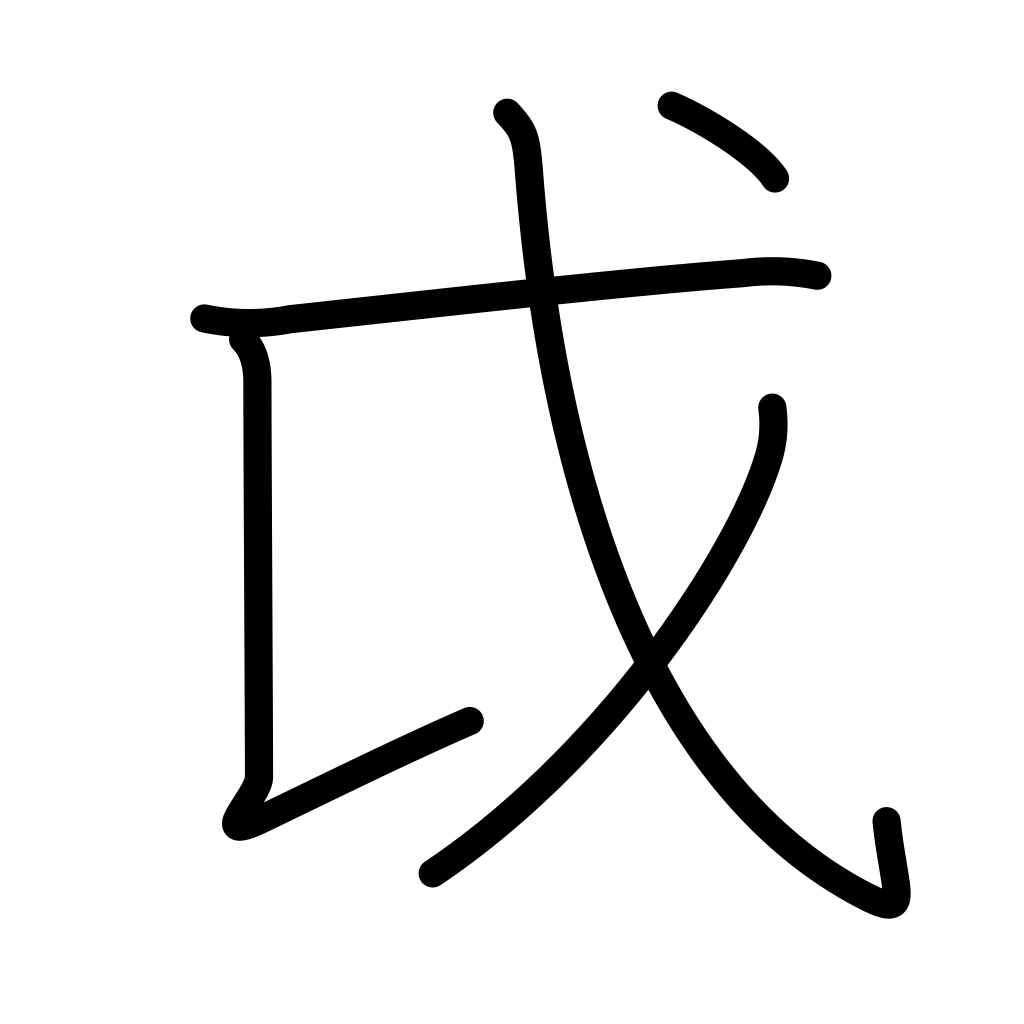
Meaning: warrior, arms, savage, Ainu